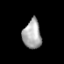
Tissue: prostate
Cell type: T cells
Senescence score: 0.8104
Nuclear area (px): 519
Mean DAPI intensity: 169.085